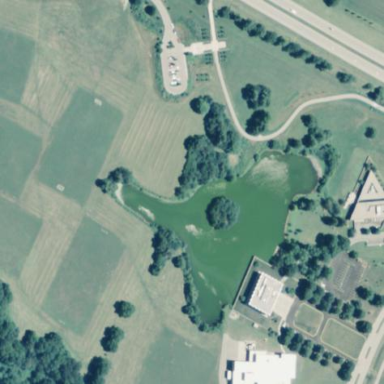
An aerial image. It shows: Lovely park for leisure and relaxation.